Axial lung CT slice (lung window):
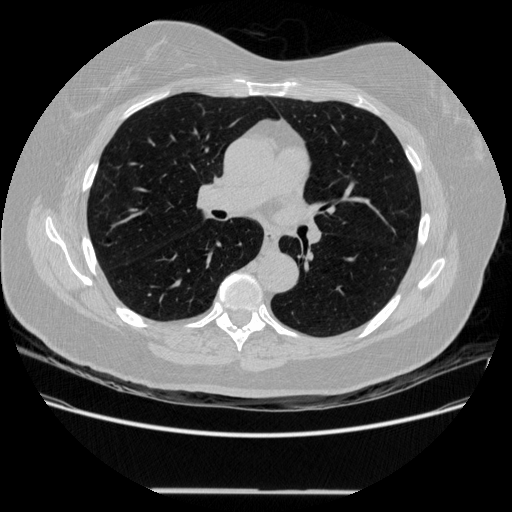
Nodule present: no